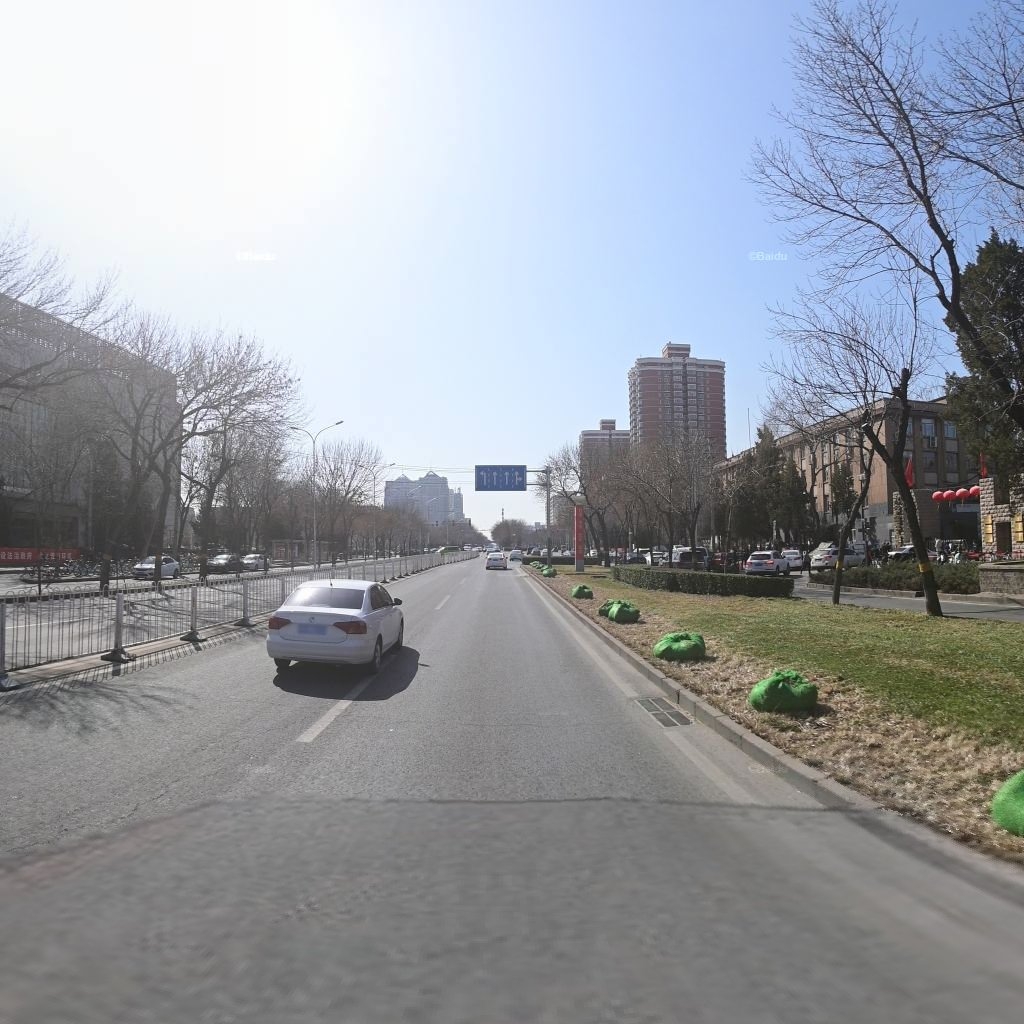
Region: Haidian
Road damage annotations: longitudinal crack, transverse crack